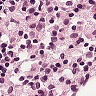
Metastatic tissue present: no